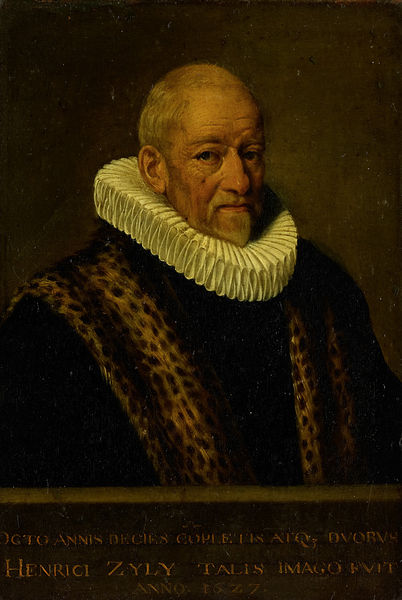
Titel: Portret van Henricus van Zijl (1545-1627)
Künstler: Nicolaes van Borculo
Standort: Amsterdam
Institution: Rijksmuseum
Schlagwörter: dunkel, gemälde, kopf, mann, braun, grau, nase, schwarz, alt, bart, falten, kragen, pelz, porträt, mantel, schrift, könig, glatze, robe, punkte, text, krause, pelzmantel, mittelalter, monarch, latein, heinrich, christ, schrägsicht, zyli, 1627